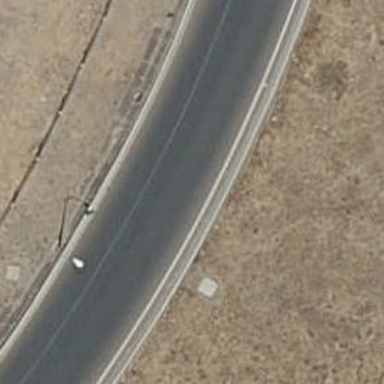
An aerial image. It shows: Motorway link.